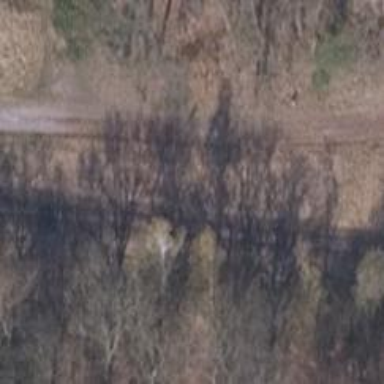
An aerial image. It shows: Railway track.